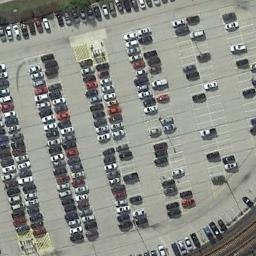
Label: parking_lot